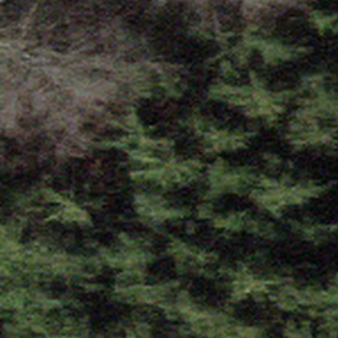
Label: other